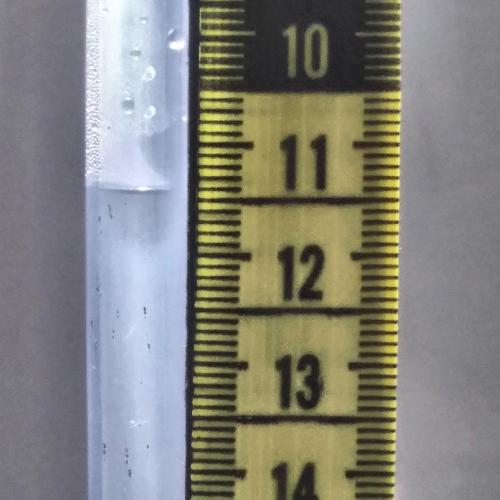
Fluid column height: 11.4 cm